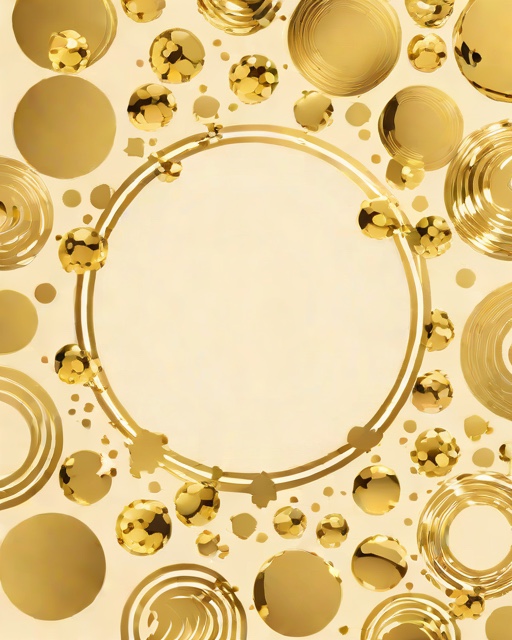
Category: Wedding